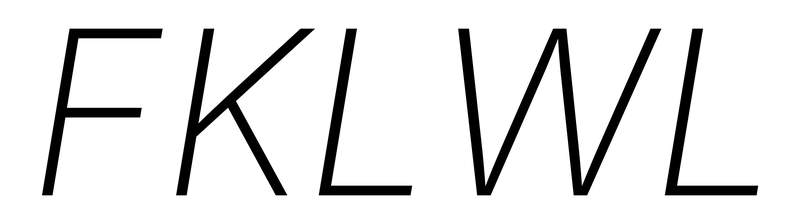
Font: Inter-Italic_ExtraLight_Italic